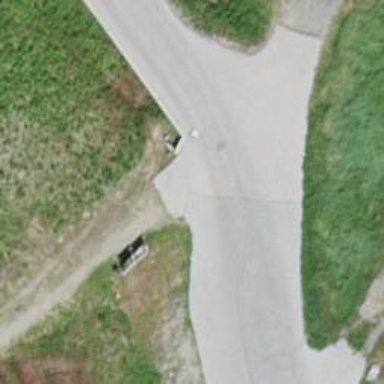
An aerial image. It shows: Guidepost providing information.